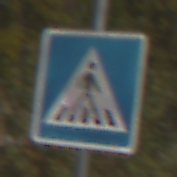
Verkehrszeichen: FussgaengerueberwegLinks
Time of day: MorningAfternoon
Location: Outdoor (Suburban)
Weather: PartlyCloudy
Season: NotSpecified
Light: Natural